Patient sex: M
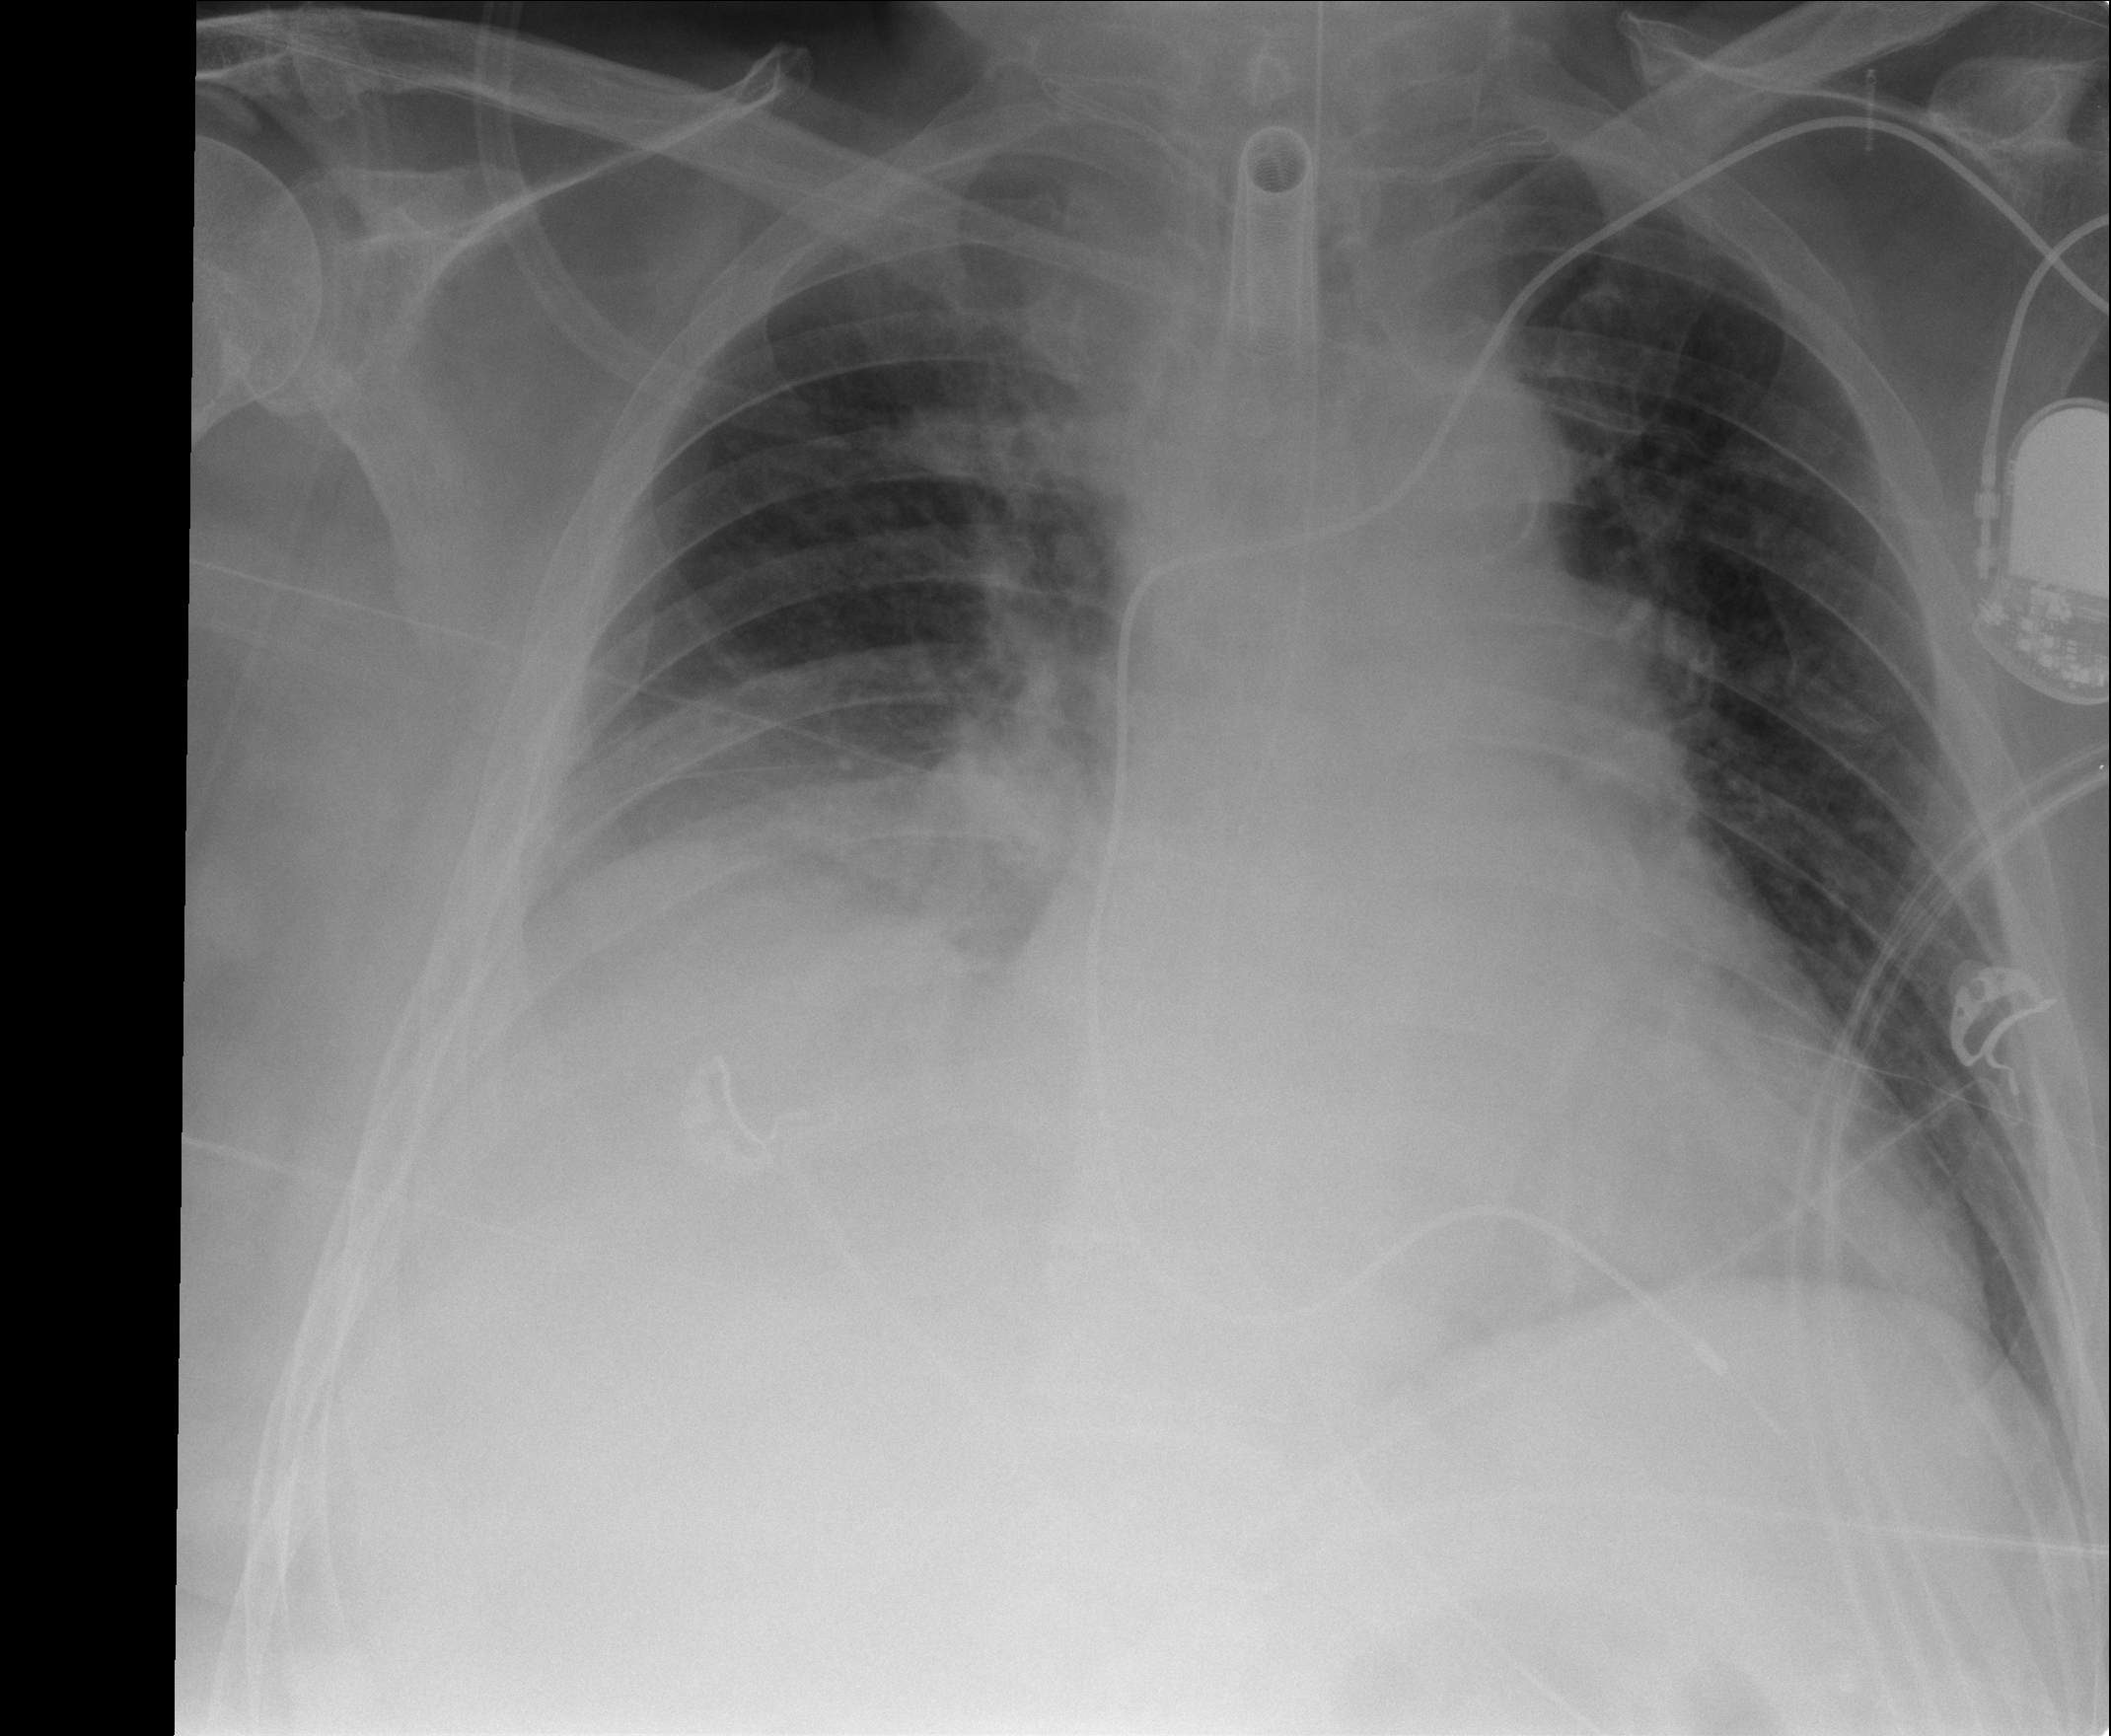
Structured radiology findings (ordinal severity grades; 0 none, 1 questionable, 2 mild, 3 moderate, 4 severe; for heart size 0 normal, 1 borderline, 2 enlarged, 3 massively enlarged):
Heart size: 2
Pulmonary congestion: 2
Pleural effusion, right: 2
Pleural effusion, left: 0
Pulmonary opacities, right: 2
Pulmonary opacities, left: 0
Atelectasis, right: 3
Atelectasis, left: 0